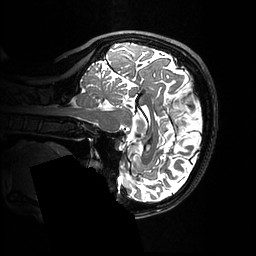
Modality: T2w
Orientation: sagittal
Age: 29
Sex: female
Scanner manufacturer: ge
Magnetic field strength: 3 T
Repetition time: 3.202 s
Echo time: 0.06609 s